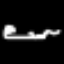
Label: octagon